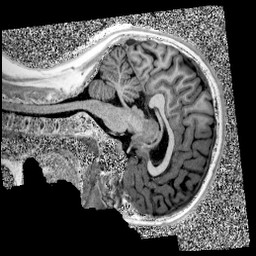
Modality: UNIT1
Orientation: sagittal
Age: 12
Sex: female
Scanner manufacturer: siemens
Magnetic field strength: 3 T
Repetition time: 4 s
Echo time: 0.00299 s